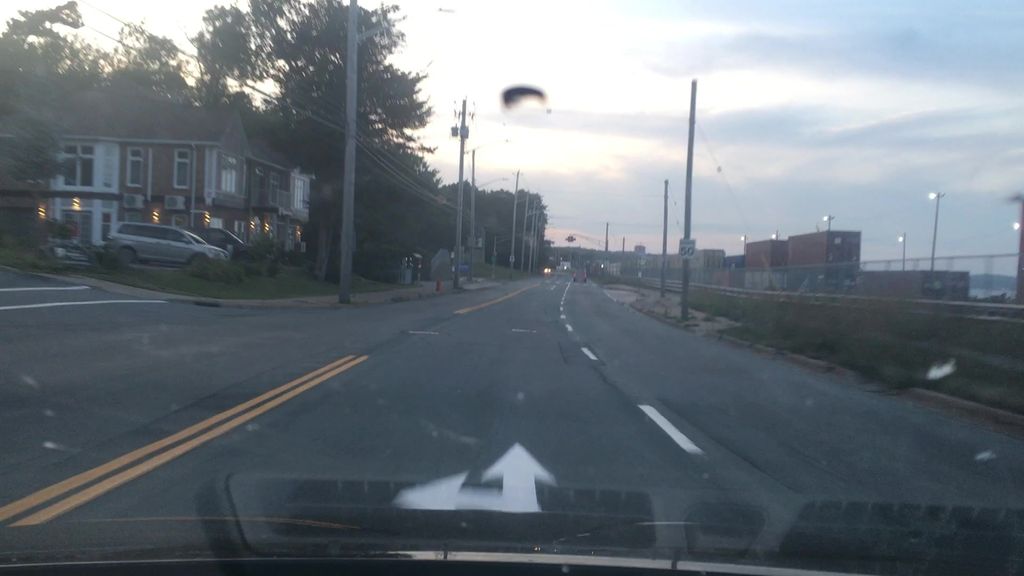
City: halifax